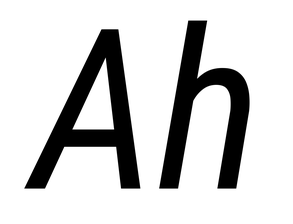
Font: Roboto-Italic_Condensed_Italic